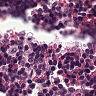
Metastatic tissue present: no